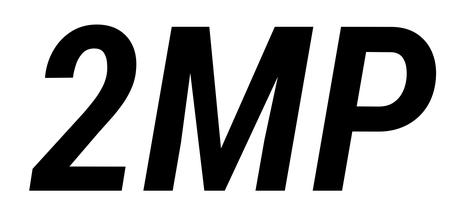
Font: Roboto-Italic_Condensed_SemiBold_Italic